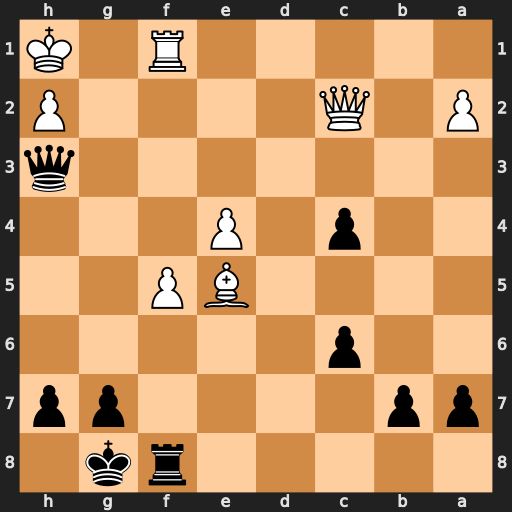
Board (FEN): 5rk1/pp4pp/2p5/4BP2/2p1P3/7q/P1Q4P/5R1K
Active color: b
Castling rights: -
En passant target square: -
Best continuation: Qxf1#